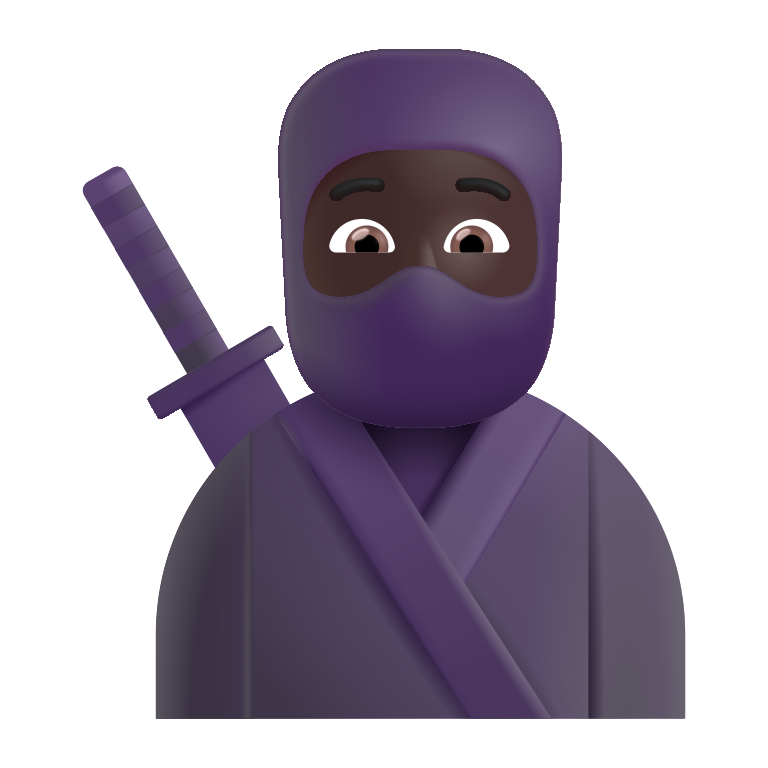
ninja color dark